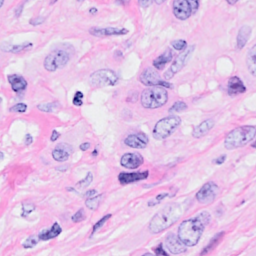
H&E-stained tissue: Breast